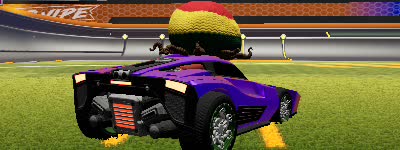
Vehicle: breakout